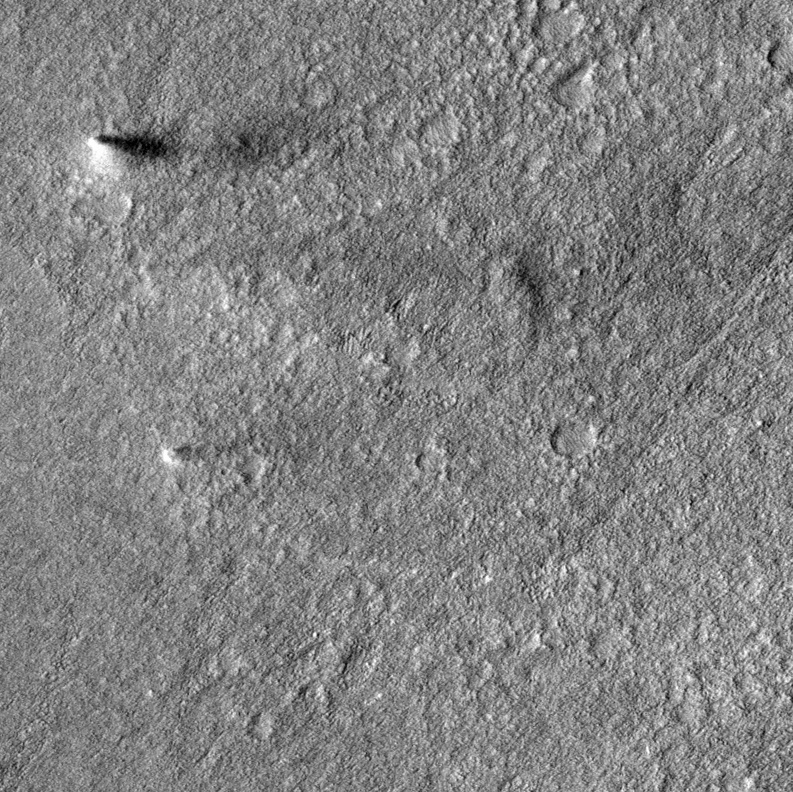
Label: dustdevil, dustdevil